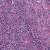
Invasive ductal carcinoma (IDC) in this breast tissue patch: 1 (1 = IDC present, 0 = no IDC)